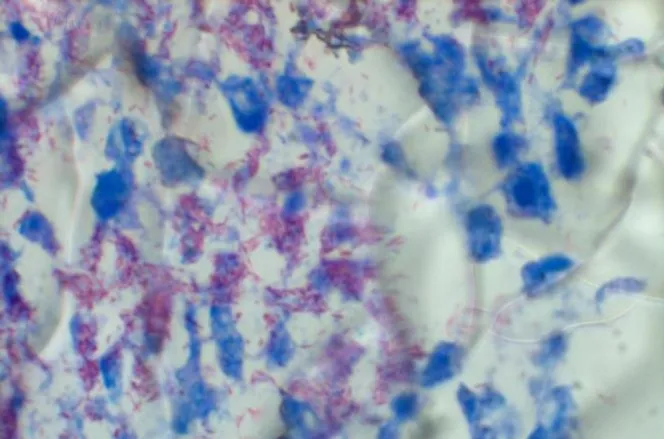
High magnification of thin histologic section of the liver. Too many tiny red acid fast bacilli scattered within the tissue, (Ziehl-Neelsen, 1000x).
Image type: pathology (acid_fast)